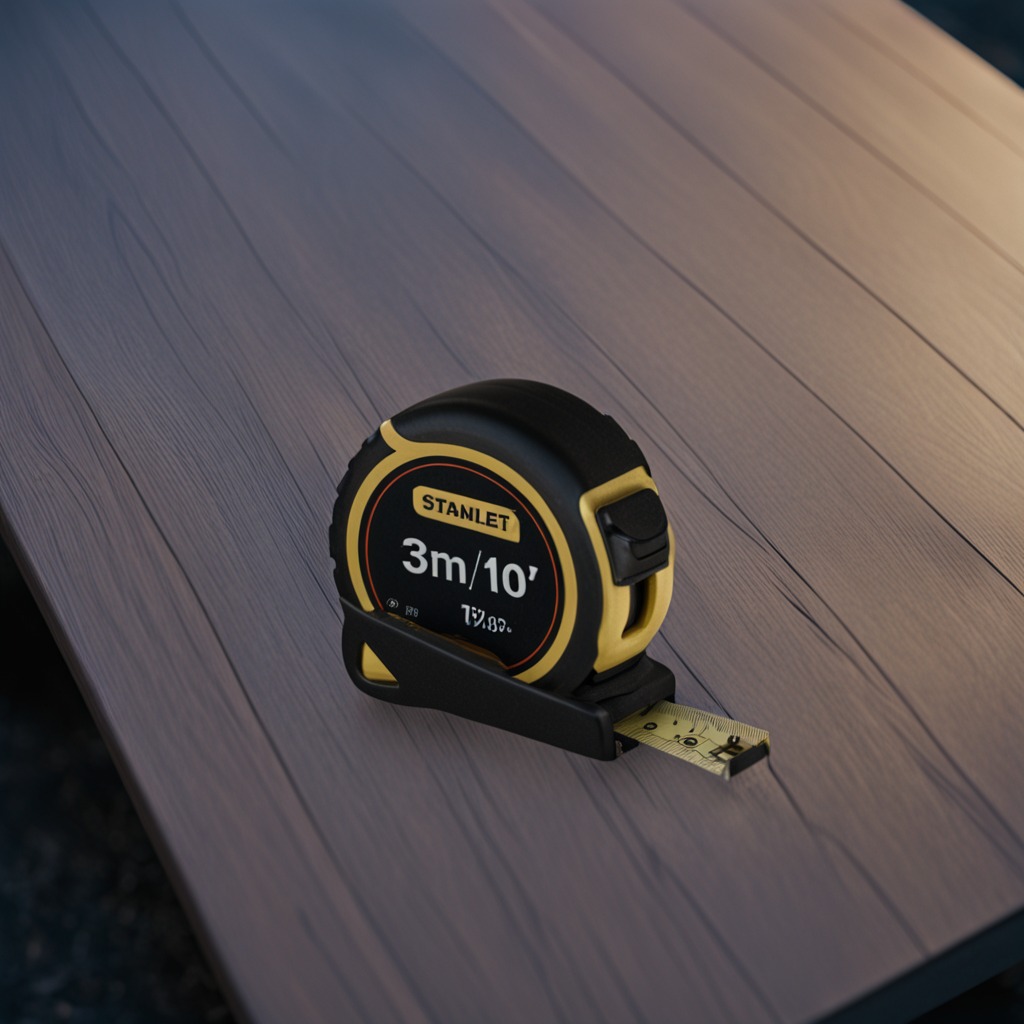
A measuring tape is lying on the old table in the small garage.